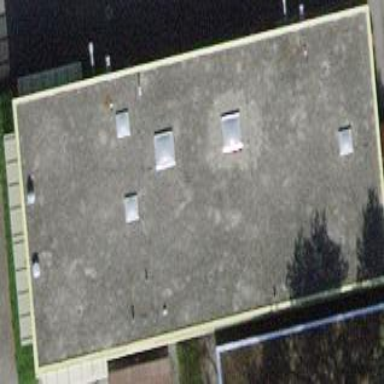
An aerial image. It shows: Industrial building.